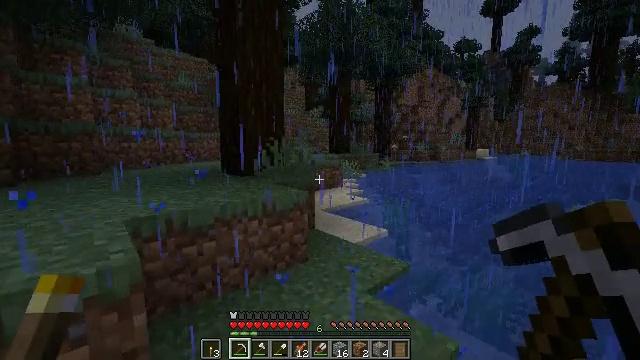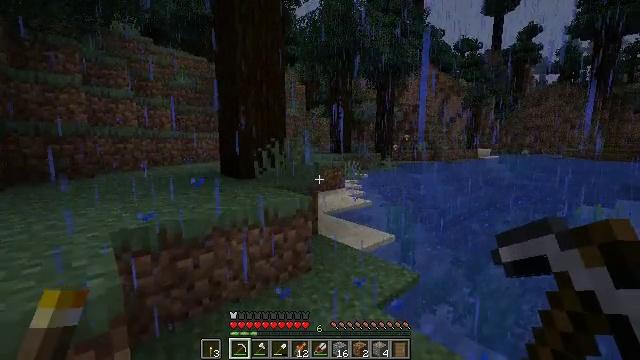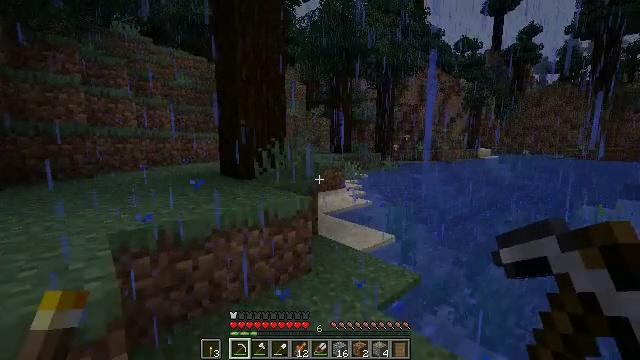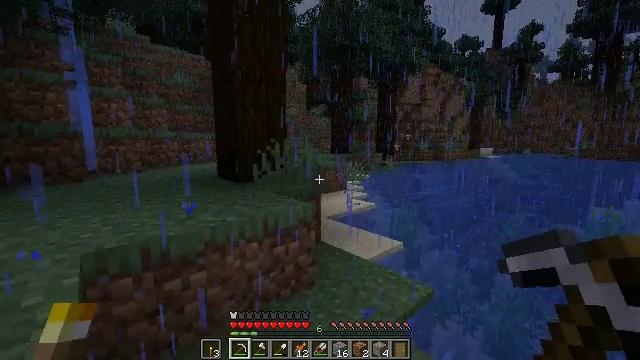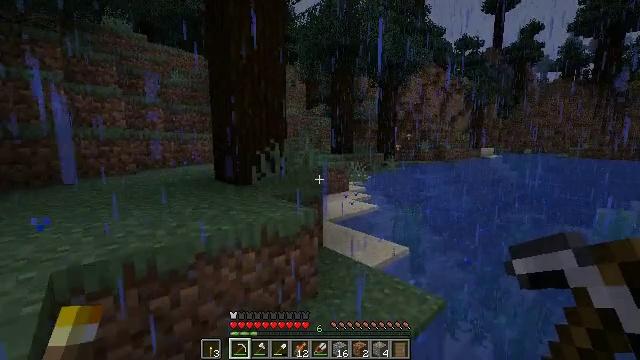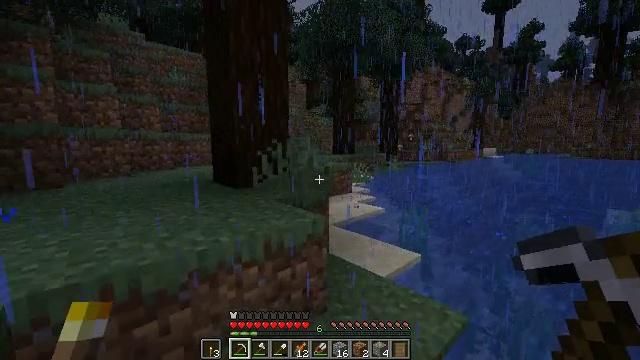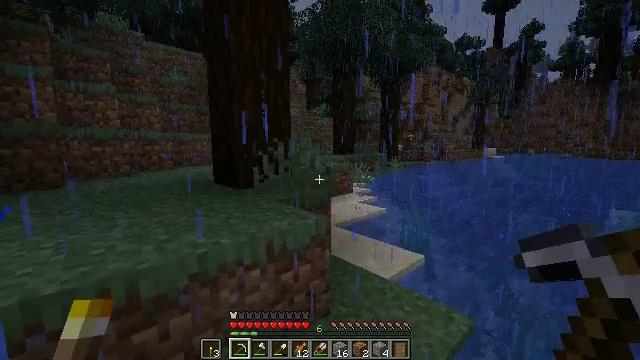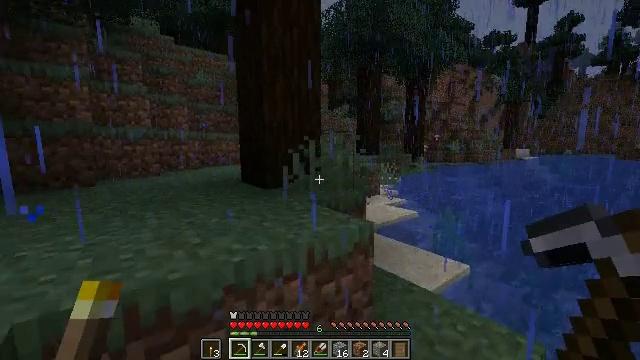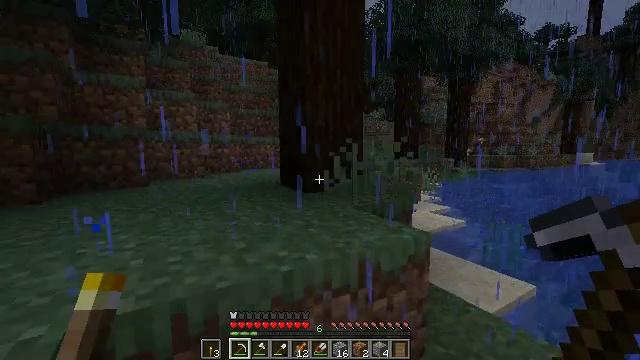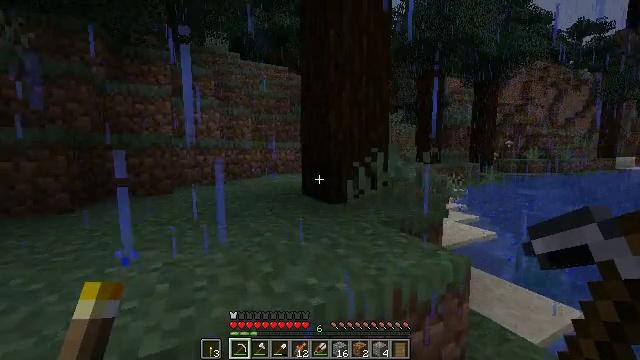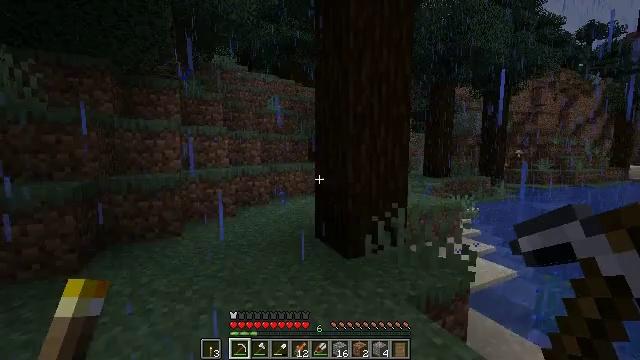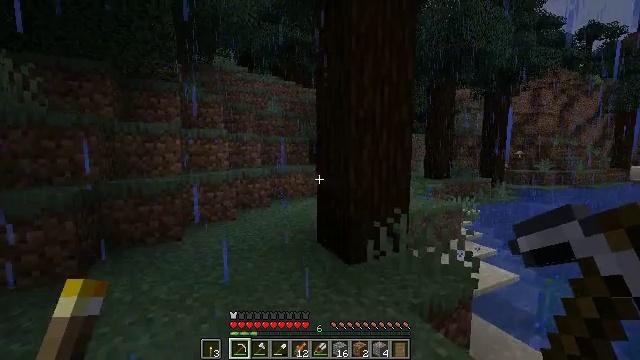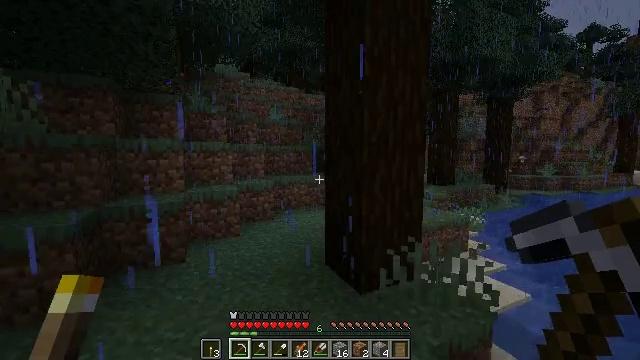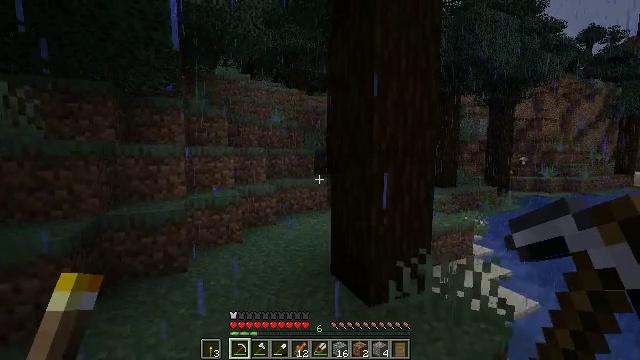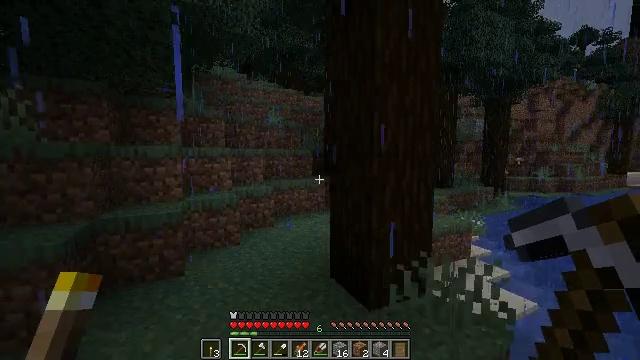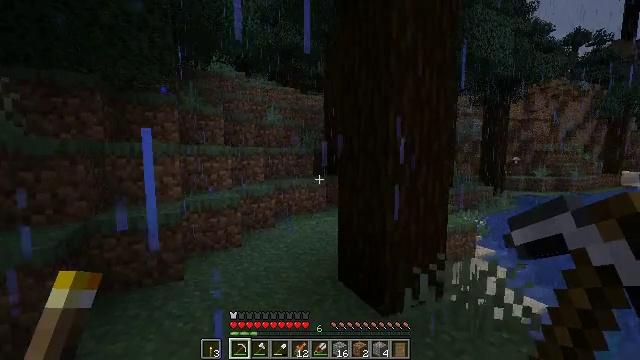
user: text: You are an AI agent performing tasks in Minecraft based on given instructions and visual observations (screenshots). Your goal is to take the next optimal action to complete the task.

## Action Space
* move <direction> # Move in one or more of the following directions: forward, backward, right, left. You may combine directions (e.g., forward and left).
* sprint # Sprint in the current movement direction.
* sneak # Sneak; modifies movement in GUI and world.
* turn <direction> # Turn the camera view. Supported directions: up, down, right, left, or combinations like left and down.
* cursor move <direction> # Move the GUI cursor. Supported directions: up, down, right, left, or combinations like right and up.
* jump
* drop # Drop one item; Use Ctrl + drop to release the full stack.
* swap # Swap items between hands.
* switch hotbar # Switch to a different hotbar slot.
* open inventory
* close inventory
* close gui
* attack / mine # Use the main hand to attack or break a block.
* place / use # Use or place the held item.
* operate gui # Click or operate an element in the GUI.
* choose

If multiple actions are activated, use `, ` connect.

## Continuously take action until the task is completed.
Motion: motion action
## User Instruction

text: Mine the sweet berry bush.
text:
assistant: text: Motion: move forward
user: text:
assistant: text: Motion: move forward
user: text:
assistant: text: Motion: move forward
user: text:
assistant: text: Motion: move forward
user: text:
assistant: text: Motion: move forward and move left
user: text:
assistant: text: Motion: move forward and move left
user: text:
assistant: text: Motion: move forward and move left, turn left
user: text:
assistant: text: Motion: move forward and move left, turn left and up
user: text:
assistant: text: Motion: move forward and move left, turn left, jump
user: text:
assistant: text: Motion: move forward and move left, jump
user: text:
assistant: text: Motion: move forward and move left, jump
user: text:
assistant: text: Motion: move forward and move left, jump
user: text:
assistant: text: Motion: move forward and move left, jump
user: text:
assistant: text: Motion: move forward and move left
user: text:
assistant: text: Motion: move forward and move left
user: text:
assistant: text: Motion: move forward and move left
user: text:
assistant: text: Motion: move forward and move left
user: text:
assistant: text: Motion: move forward and move left
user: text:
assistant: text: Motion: move forward and move left
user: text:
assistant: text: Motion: move forward and move left
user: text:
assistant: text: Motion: move forward and move left, turn right
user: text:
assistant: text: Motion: move forward and move left, turn right
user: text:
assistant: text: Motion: move forward and move left, turn right
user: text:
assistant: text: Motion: move forward and move left, turn right
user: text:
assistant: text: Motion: move forward and move left, turn right
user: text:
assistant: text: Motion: move forward and move left
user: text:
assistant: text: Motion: move forward
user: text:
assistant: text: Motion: move forward, turn right
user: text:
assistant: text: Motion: move forward, turn right and up
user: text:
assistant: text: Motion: move forward, turn right and up